Chest X-ray:
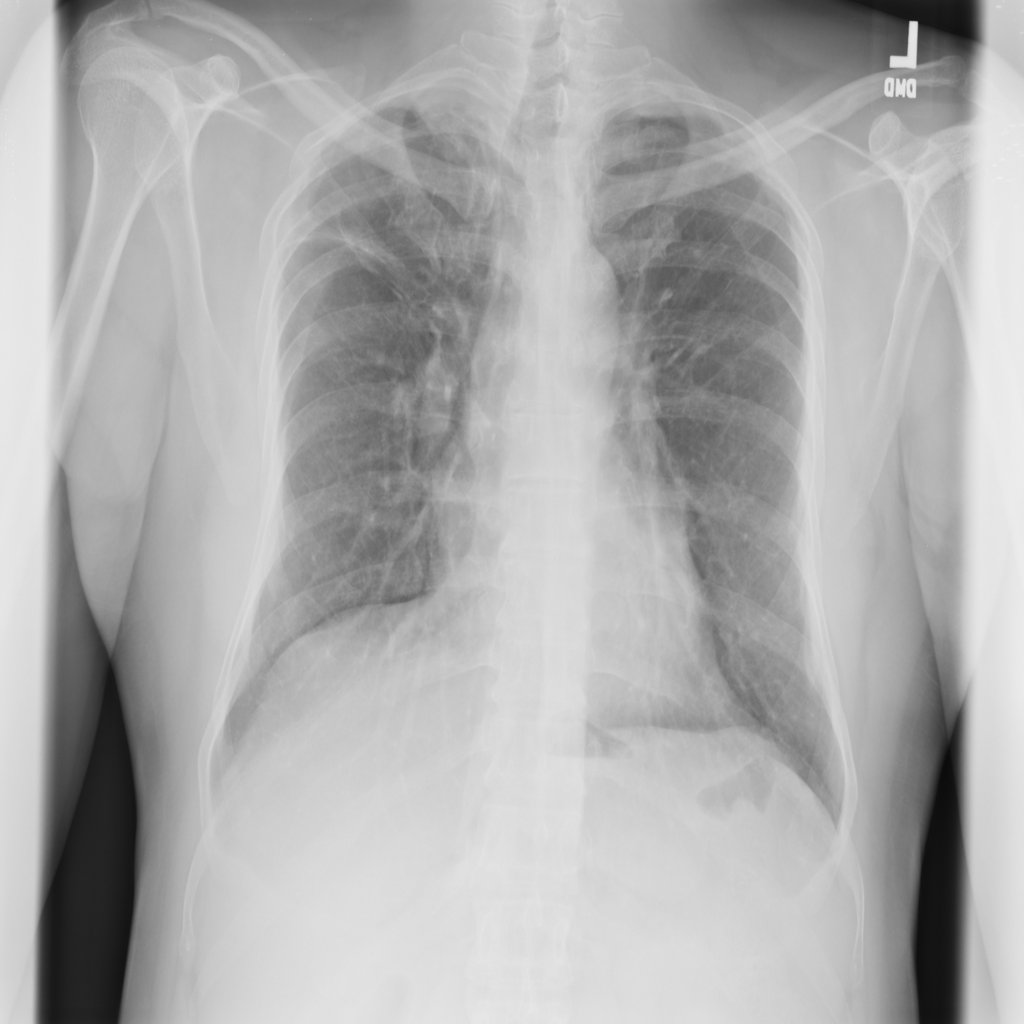
Findings: Fibrosis, Pleural Thickening
No abnormal finding: no